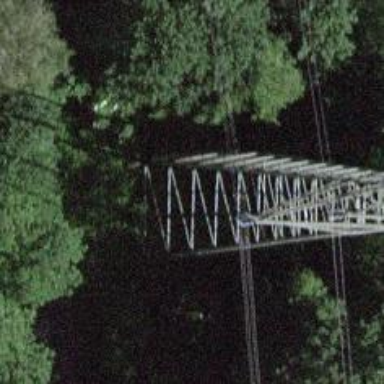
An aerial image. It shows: Lattice structure tower.